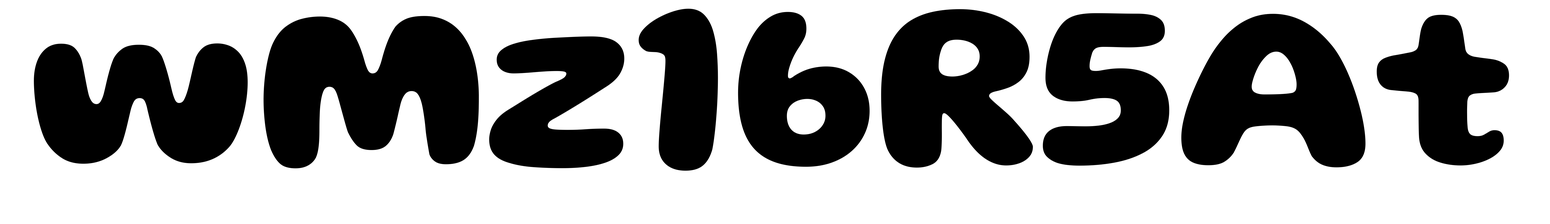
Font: Gluten_Bold